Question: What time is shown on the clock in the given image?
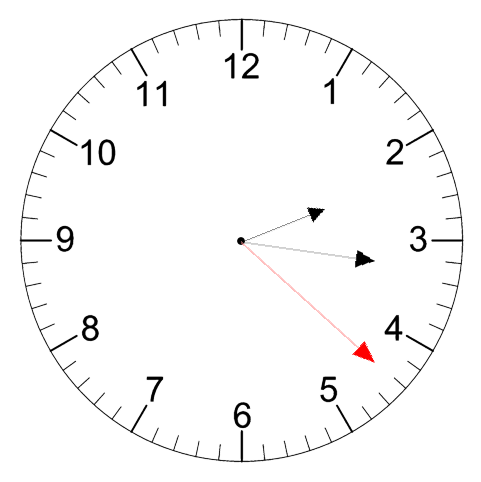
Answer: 02:16:22